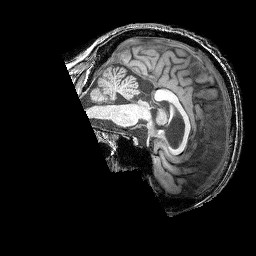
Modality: T1w
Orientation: sagittal
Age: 64
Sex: male
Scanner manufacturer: siemens
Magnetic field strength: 3 T
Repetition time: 2.25 s
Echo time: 0.00415 s